Question: I created a small javaFX app that draws some pie charts and creates some reports etc. When I launch my app it appears under Javaw.exe in Windows Task Manager instead of appearing it as an independent app. How can I make it appear as an independent application in task manager and windows processes list?
In the below screenshot, "MyApp" appears under "Java(TM) Platform SE Binary"
I want it to appear independently like how the Scene Builder.exe appears in the same screenshot.

I have tried launching the app from jar file and creating an exe using Launch4j, but it always appear under javaw.exe in task manager.
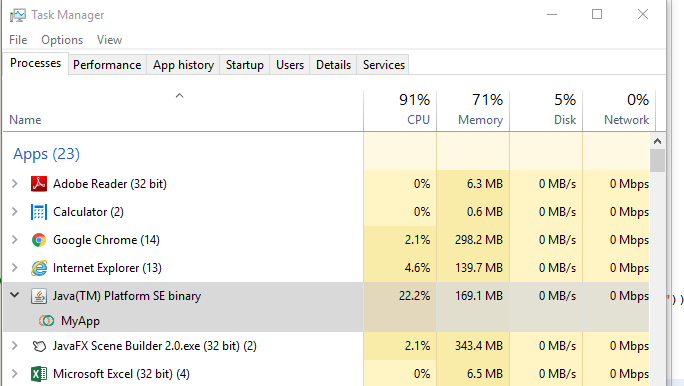
Answer: <URL>
However, the name of the parent node displayed in task manager is the JVM you are using. You can rename the JVM manually (you'll find that recommended all over the place), but , especially for production software.
The best method I've found is to use <URL>, but still works. The author even made an example github project.